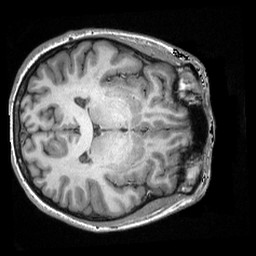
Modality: T1w
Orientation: axial
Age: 19
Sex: female